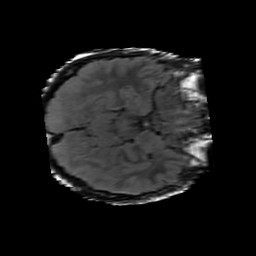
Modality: FLAIR
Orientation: axial
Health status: ill
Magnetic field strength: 3 T